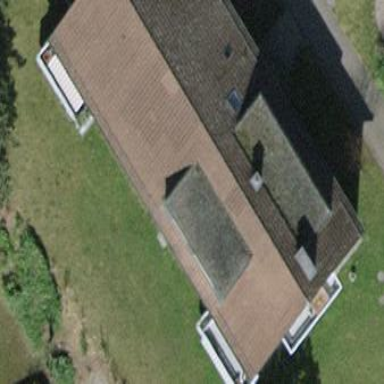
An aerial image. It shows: Gabled roof apartment building with tile roofing.